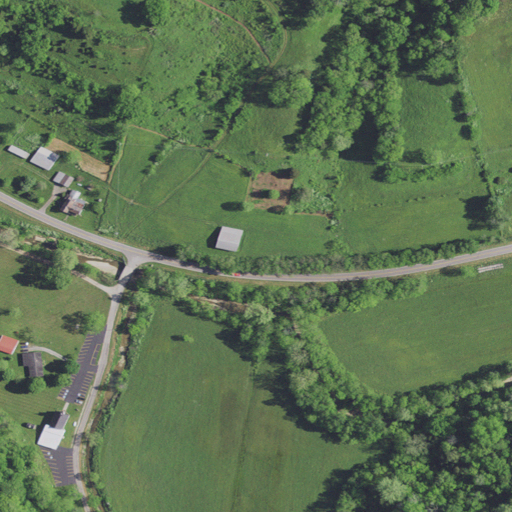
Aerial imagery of valley in Kentucky named Long Hollow containing pasture, deciduous forest, open development, mixed forest, low intensity development, barren land, and medium intensity development